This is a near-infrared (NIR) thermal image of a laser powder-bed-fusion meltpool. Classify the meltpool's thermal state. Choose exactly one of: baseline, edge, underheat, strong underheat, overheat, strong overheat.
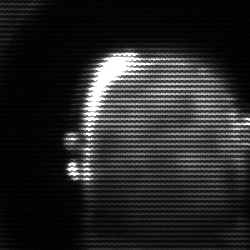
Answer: baseline